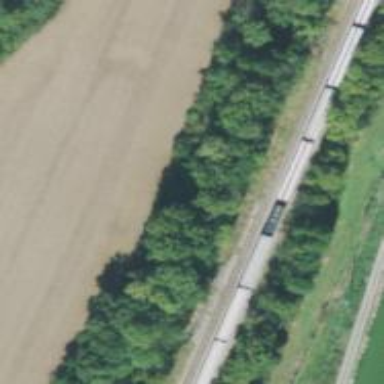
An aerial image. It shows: Railway track.